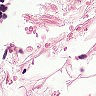
Metastatic tissue present: no